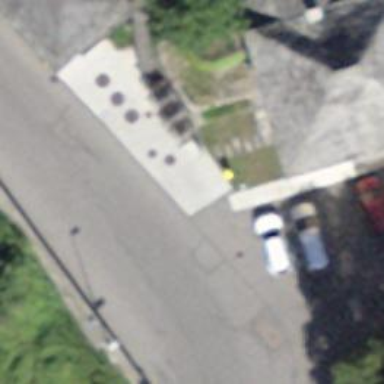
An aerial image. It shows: Fuel vending spot.